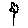
Label: flower